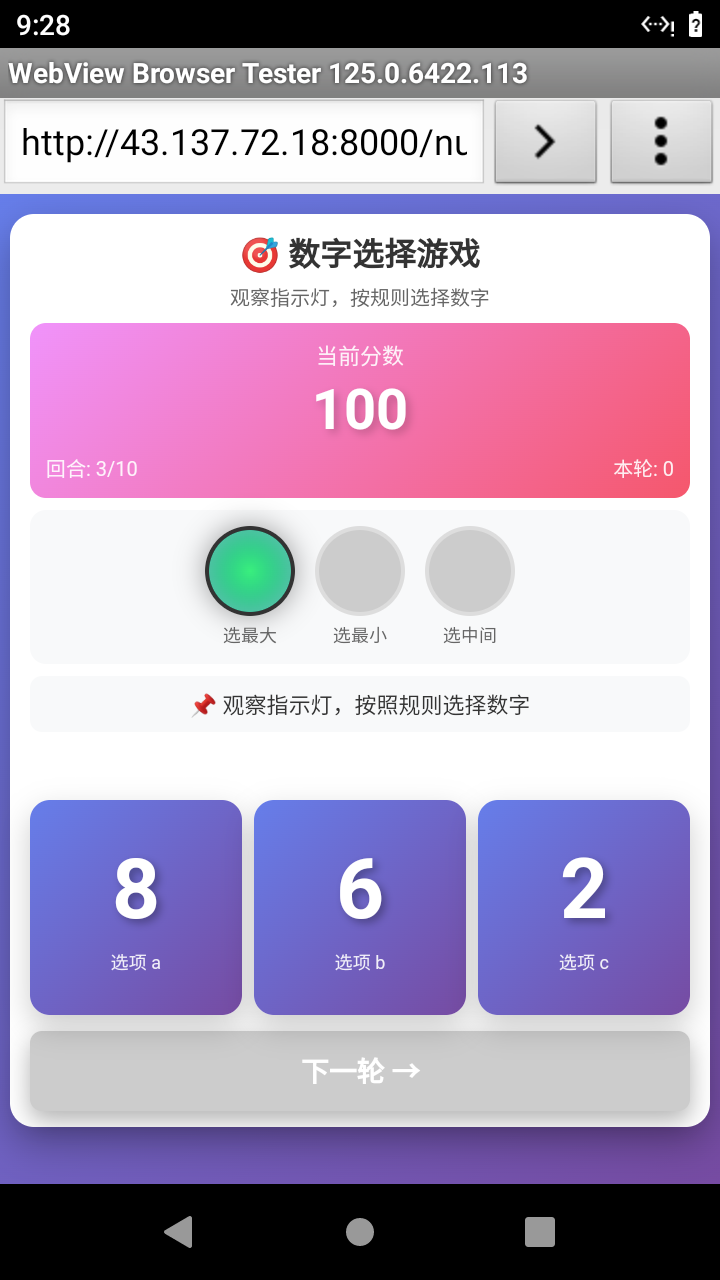

Select the correct number based on the traffic light color.
Answer: 0